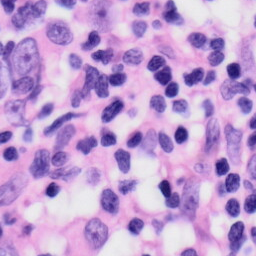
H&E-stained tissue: Skin